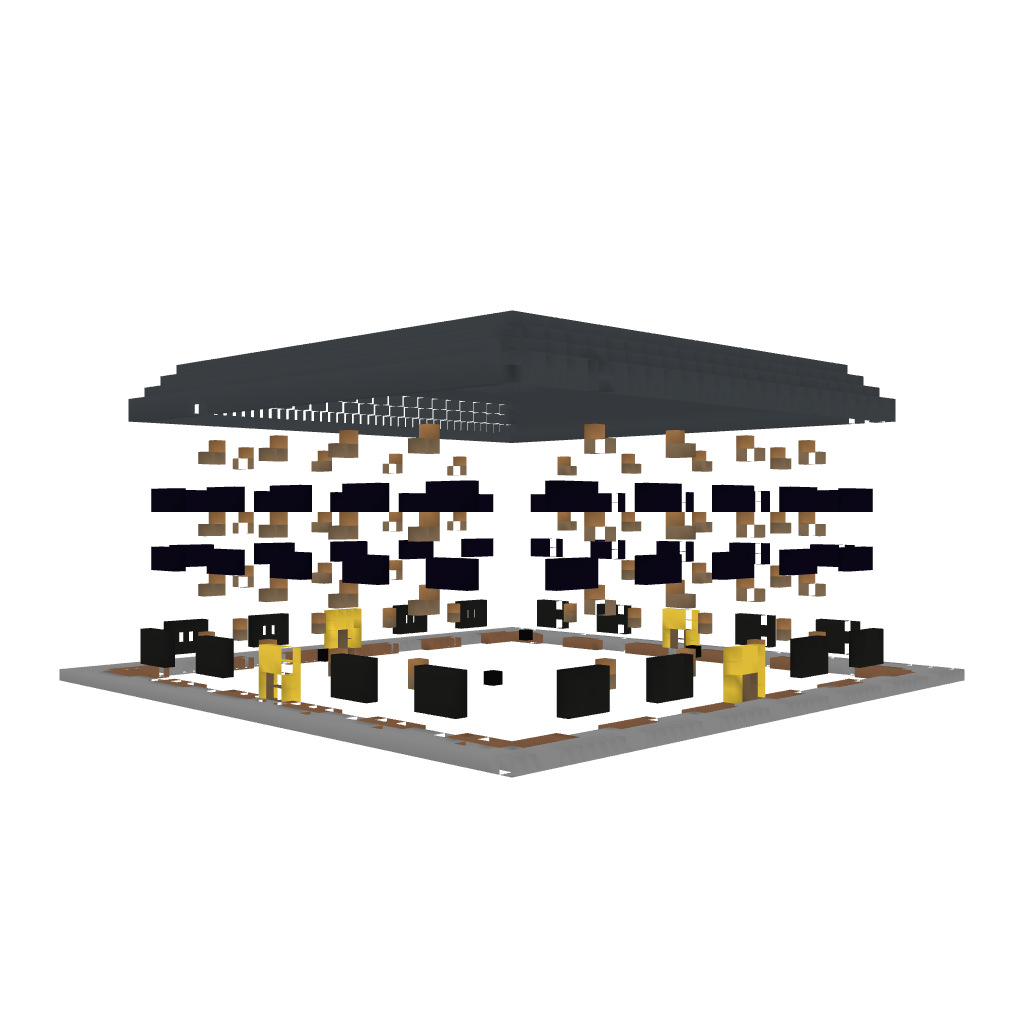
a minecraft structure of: Tom's - Department Store